Field crop: maize
Growth stage: 2
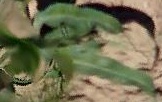
Species: maize